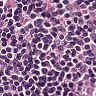
Metastatic tissue present: no